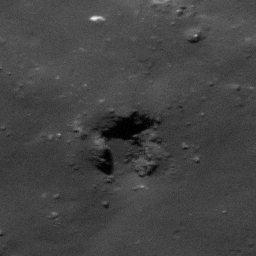
Pit: Tycho 13
Host crater: Tycho
Host type: impact_melt
Lunar coordinates: latitude -43.14, longitude 348.269